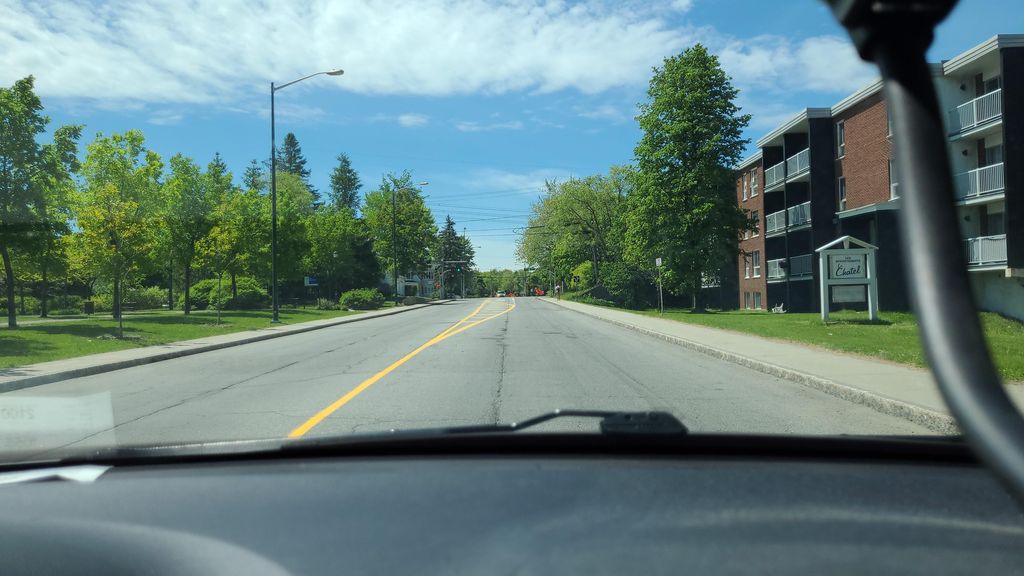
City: quebec_city